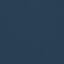
Land use / land cover: SeaLake